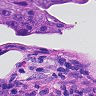
Metastatic tissue present: yes